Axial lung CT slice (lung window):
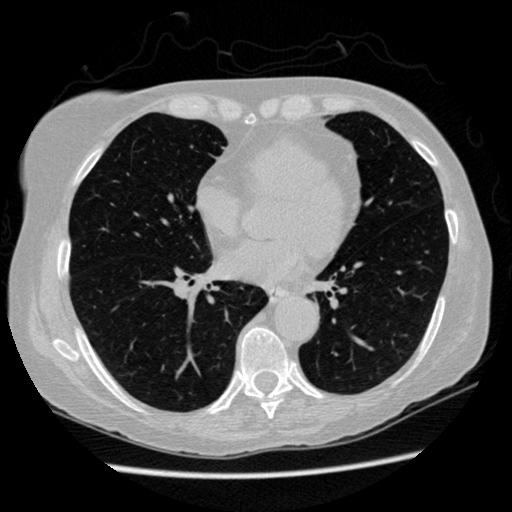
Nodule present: no